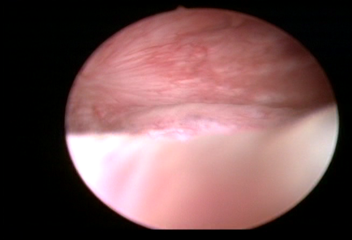
Modality: WLC
Class: Normal mucosa
Bladder cancer association: No